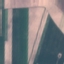
Land use / land cover class: AnnualCrop